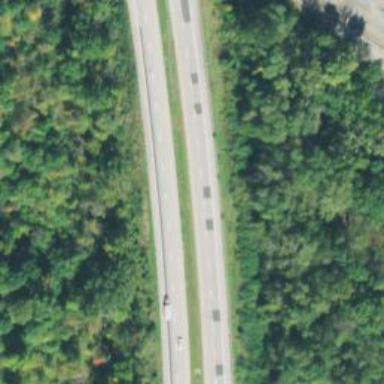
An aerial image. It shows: This image shows trunk highway that functions as expressway.